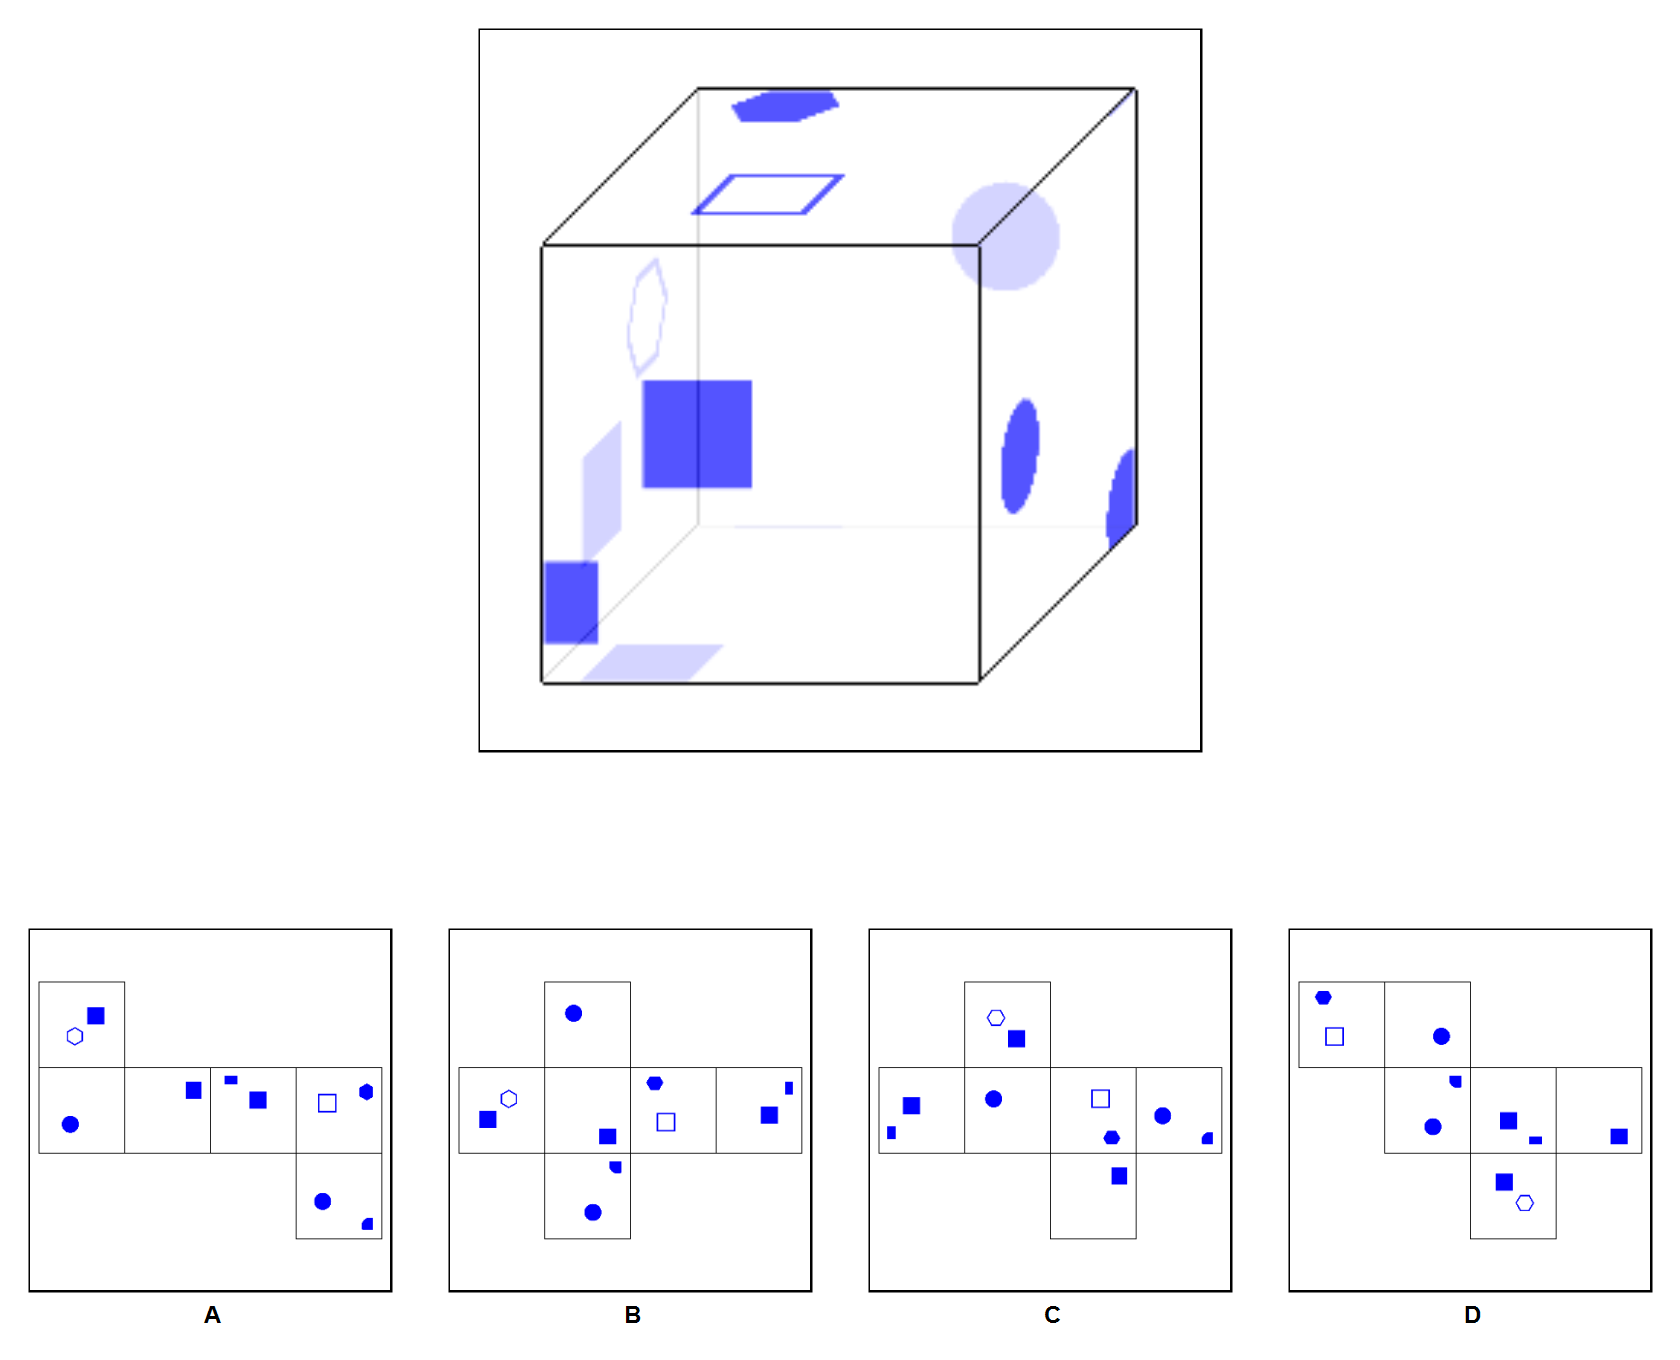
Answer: A